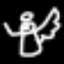
Label: angel